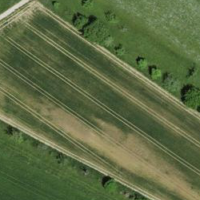
EUNIS habitat code: 25
Species observed at this site:
Oenanthe oenanthe